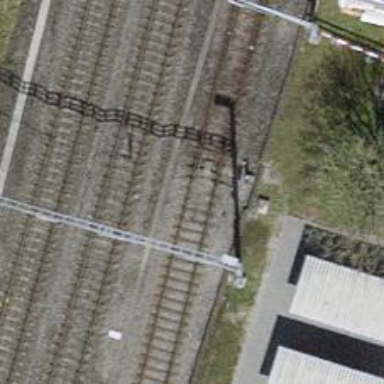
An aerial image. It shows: Railway switch.